Question: > Environment: SQL Server 2005/2008,
pubs database
I have inserted into a table variable a set of data as shown below using information_schema tables.

Now I would like to update the flag column based on the result of executing the query in the column dSQL. I was able to update using loops/cursor and then used sp_executeSQL to
update the column and then update flag column later. But is there an alternate set-based way to do this through all individual rows?
'''
use pubs
go
declare @dsql Nvarchar(max)='', @tablename varchar(100), @colname varchar(100)
declare @t table (
TABLE_NAME varchar(100),
COLUMN_NAME varchar(100)
)
insert into @t
select distinct t.TABLE_NAME, c.COLUMN_NAME
from information_Schema.tables t
inner join
information_Schema.columns c
on t.TABLE_CATALOG = c.TABLE_CATALOG
where t.TABLE_SCHEMA = c.TABLE_SCHEMA
and t.TABLE_TYPE = 'BASE TABLE'
and c.DATA_TYPE = 'varchar'
select *, Dsql = 'select ' + COLUMN_NAME + ' from ' + TABLE_NAME + ' WHERE '
+ COLUMN_NAME + ' = ''Menlo Park''', '' as Flag
FROM @t
GO
'''
I had an idea to create a function and call the function for each row to execute individual query statement but calling the function for each record might be a performance hit.
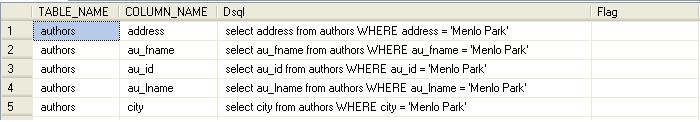
Answer: Not possible, I made a script like it earlier.
'''
declare @searchvalue varchar(100)
set nocount off
set @searchvalue = 'Hello world'
create table #tt (table_name varchar(64), column_name varchar(64), count int)
select * into #t from
(
select 'select ''' + a.table_name + ''' ''table_name'',''' + a.column_name + ''' ''column_name'', count(*) count from [' + a.table_name +'] where [' +a.column_name+']='''+@searchvalue +'''' + ' group by ['+ a.column_name+']' sqlstring
from INFORMATION_SCHEMA.COLUMNS a
join
INFORMATION_SCHEMA.TABLES b
on a.table_name = b.table_name
and b.table_type = 'base table'
where data_type = 'varchar'
) a
--loop cursor
Declare @sqlstring as nvarchar(500)
Declare SqlCursor CURSOR FAST_FORWARD FOR
SELECT sqlstring FROM #t
OPEN SqlCursor
FETCH NEXT FROM SqlCursor
INTO @sqlstring
WHILE @@FETCH_STATUS = 0
BEGIN
insert #tt
exec(@sqlstring)
FETCH NEXT FROM SqlCursor
INTO @sqlstring
END
CLOSE SqlCursor
DEALLOCATE SqlCursor
select * from #tt
drop table #tt
drop table #t
'''
Use what you want